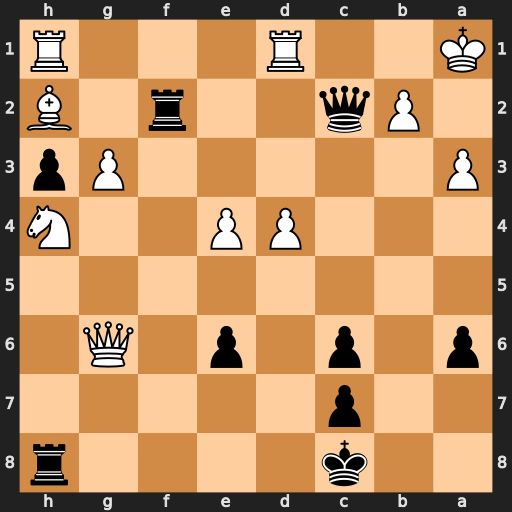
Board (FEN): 2k4r/2p5/p1p1p1Q1/8/3PP2N/P5Pp/1Pq2r1B/K2R3R
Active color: b
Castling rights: -
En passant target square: -
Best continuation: Qxb2#